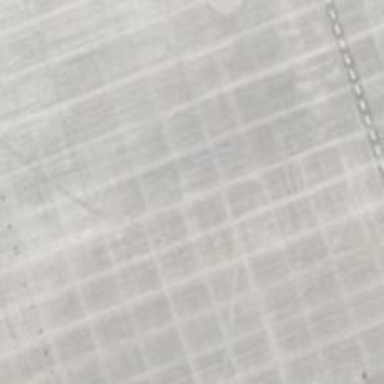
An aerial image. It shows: Concrete taxiway at the airport.